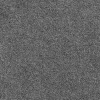
Atmospheric dust classification: dusty